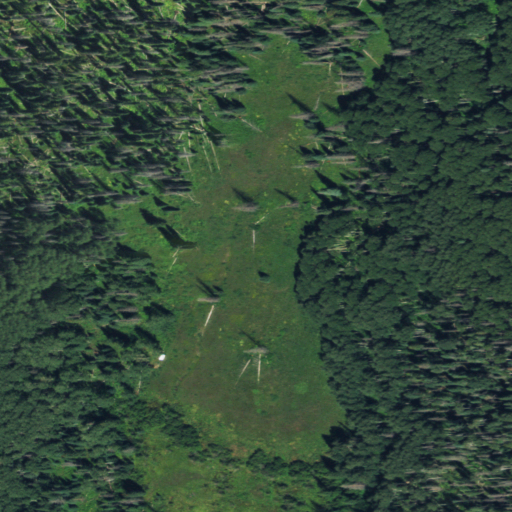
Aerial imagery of plain(s) in Colorado named Sheep Park containing deciduous forest, mixed forest, evergreen forest, and grassland